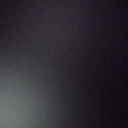
Screen state: off